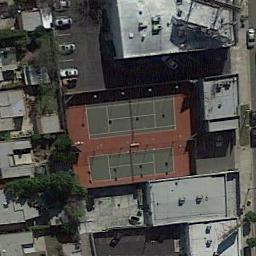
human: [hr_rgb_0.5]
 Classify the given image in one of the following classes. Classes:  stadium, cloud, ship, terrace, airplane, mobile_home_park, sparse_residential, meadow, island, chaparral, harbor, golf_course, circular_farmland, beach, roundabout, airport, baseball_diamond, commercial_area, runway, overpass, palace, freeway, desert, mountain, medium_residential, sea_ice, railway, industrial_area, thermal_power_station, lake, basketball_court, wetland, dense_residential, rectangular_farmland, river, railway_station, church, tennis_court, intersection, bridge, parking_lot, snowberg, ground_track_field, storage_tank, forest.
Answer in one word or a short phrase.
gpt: tennis_court